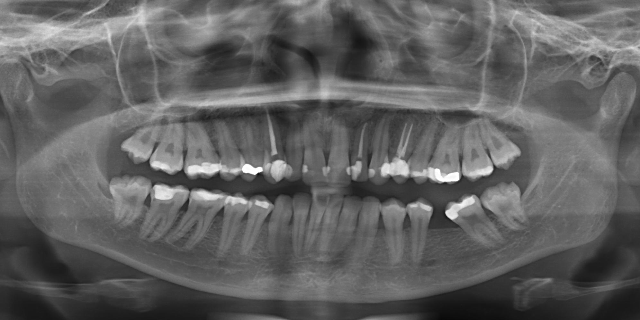
adult